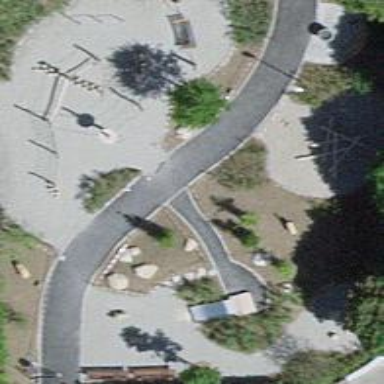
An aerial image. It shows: Playground with various play structures.